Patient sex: M
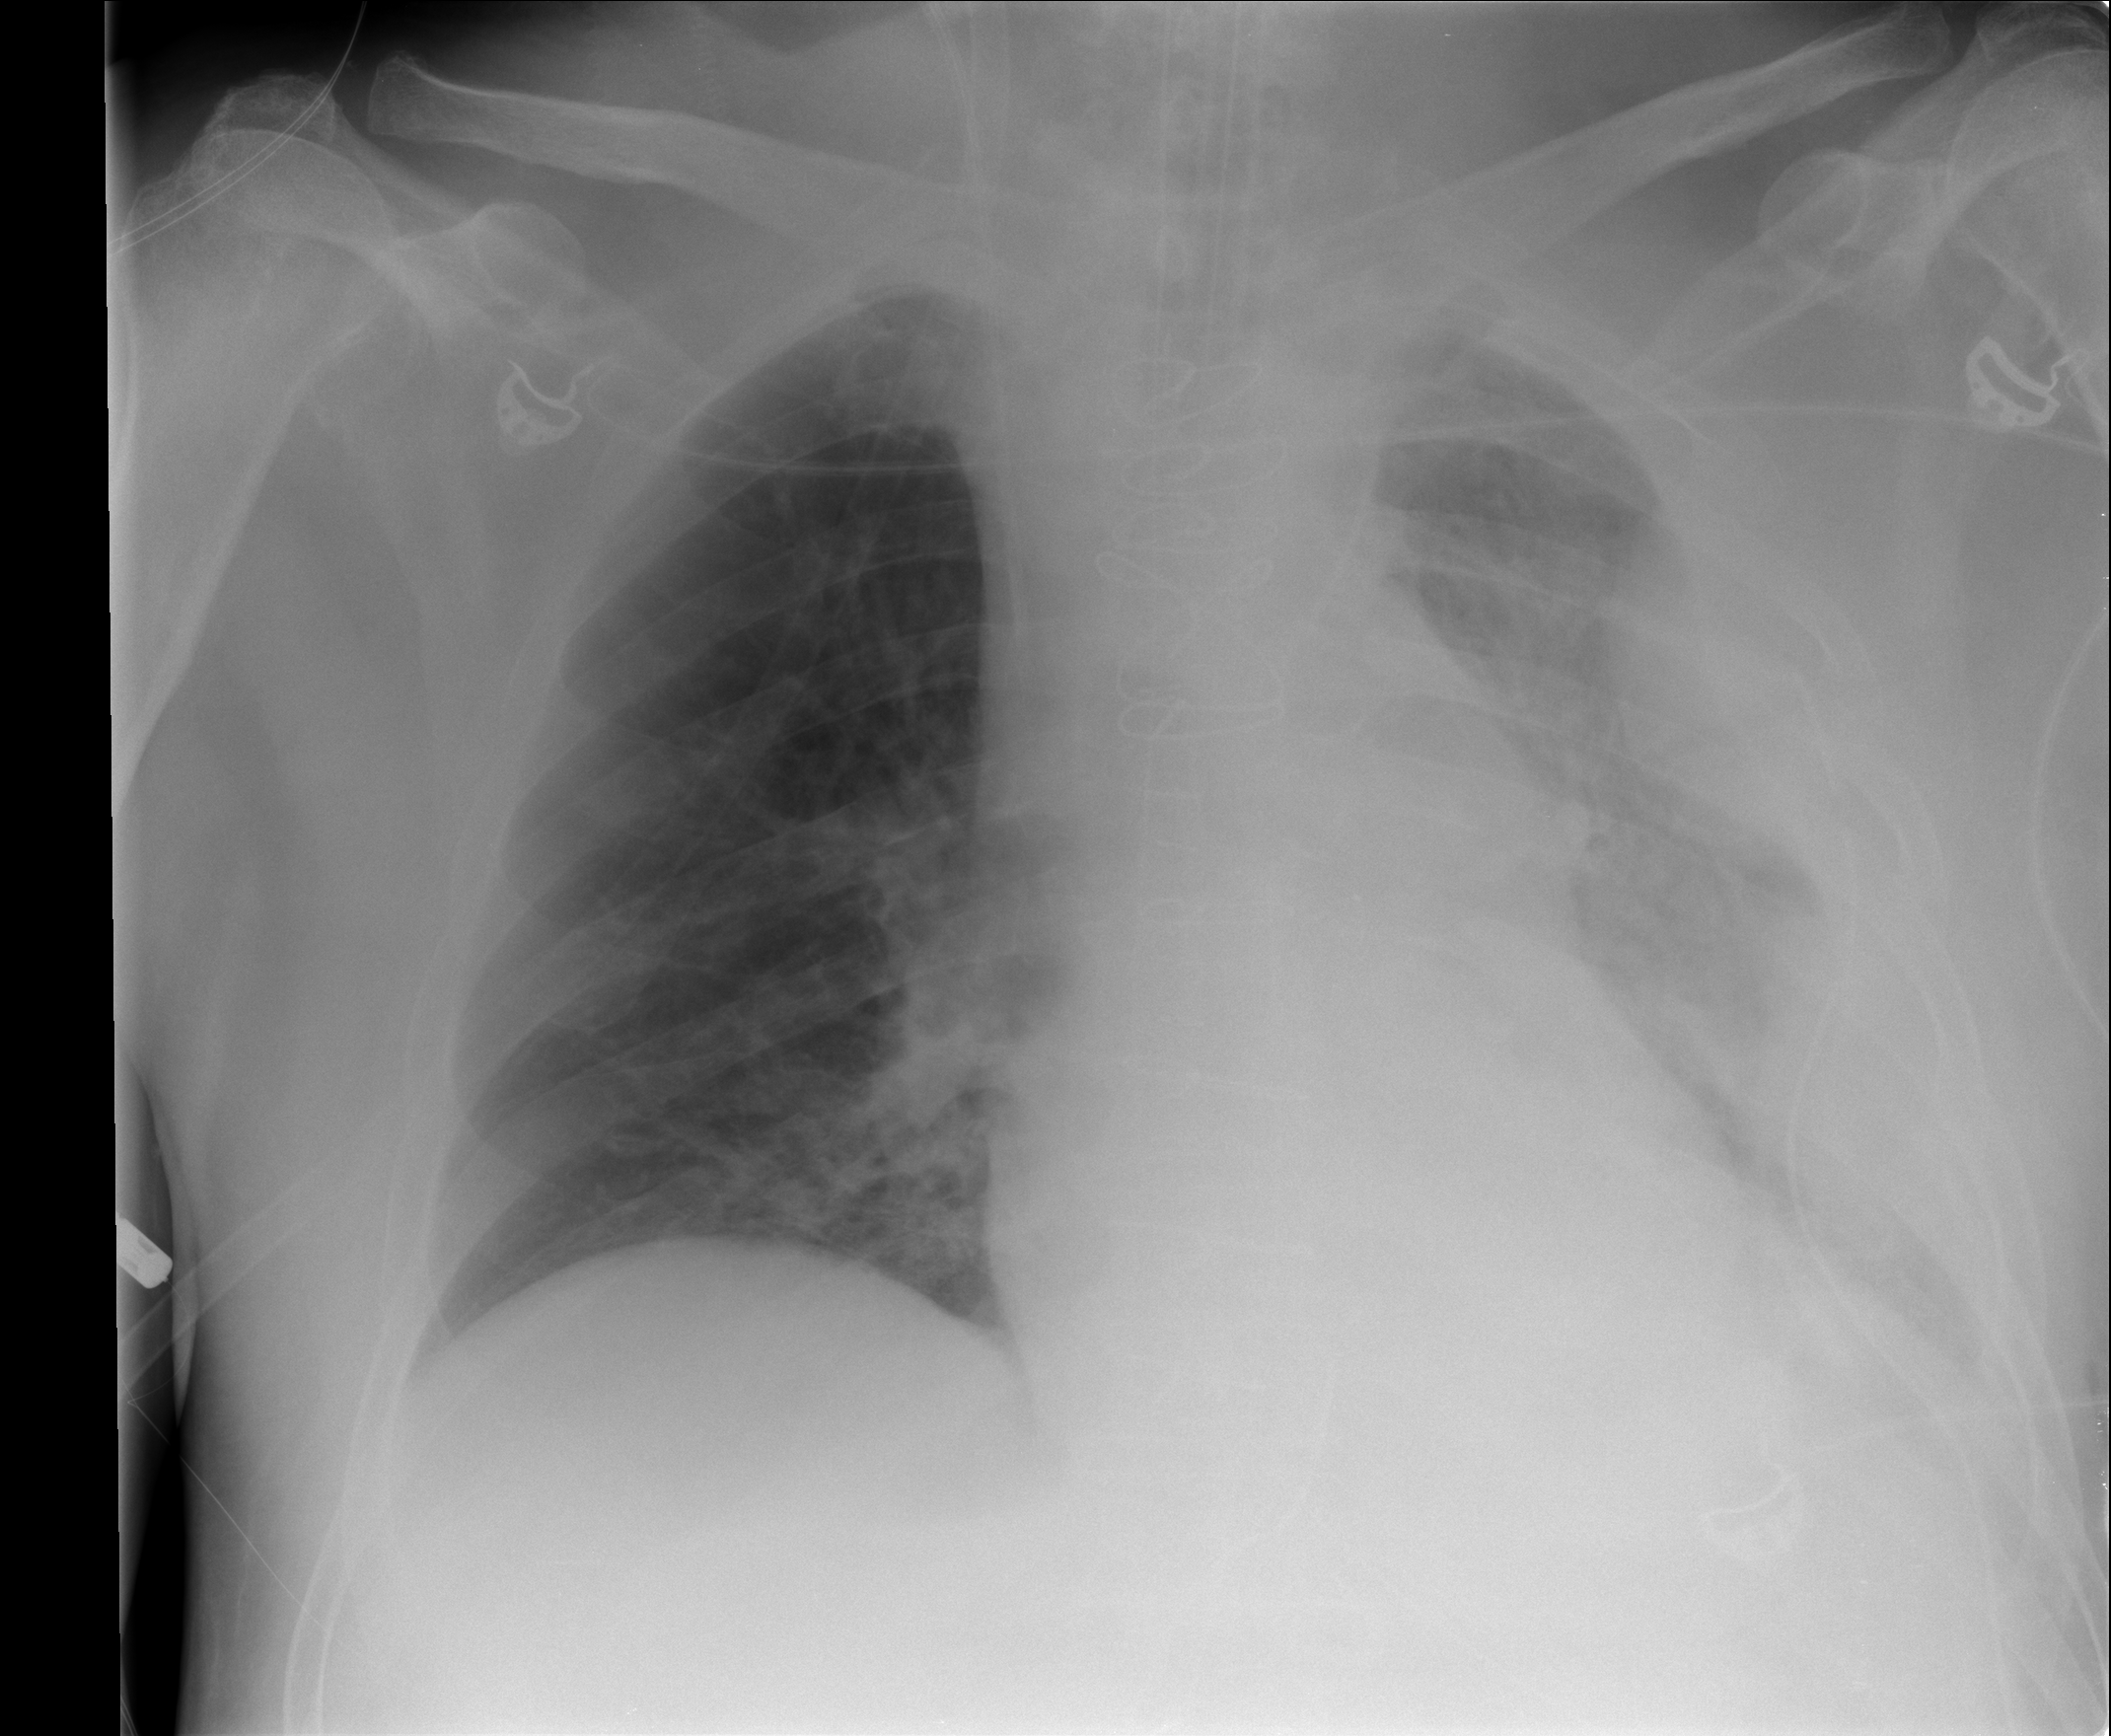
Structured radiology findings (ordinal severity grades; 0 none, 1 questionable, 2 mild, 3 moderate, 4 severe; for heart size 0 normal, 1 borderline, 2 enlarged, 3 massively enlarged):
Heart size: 0
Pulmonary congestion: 2
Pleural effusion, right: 0
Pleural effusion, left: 3
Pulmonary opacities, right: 0
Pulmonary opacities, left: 2
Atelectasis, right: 2
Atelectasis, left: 3